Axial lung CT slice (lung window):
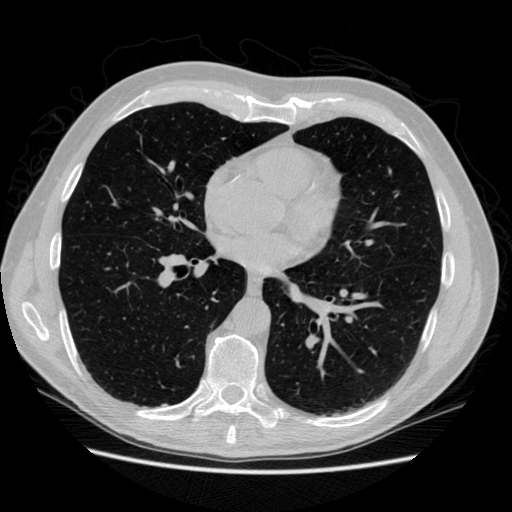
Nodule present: no